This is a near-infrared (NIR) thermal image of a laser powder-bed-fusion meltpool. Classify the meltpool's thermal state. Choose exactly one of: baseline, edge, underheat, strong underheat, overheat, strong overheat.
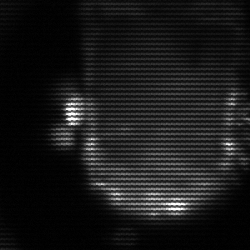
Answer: baseline